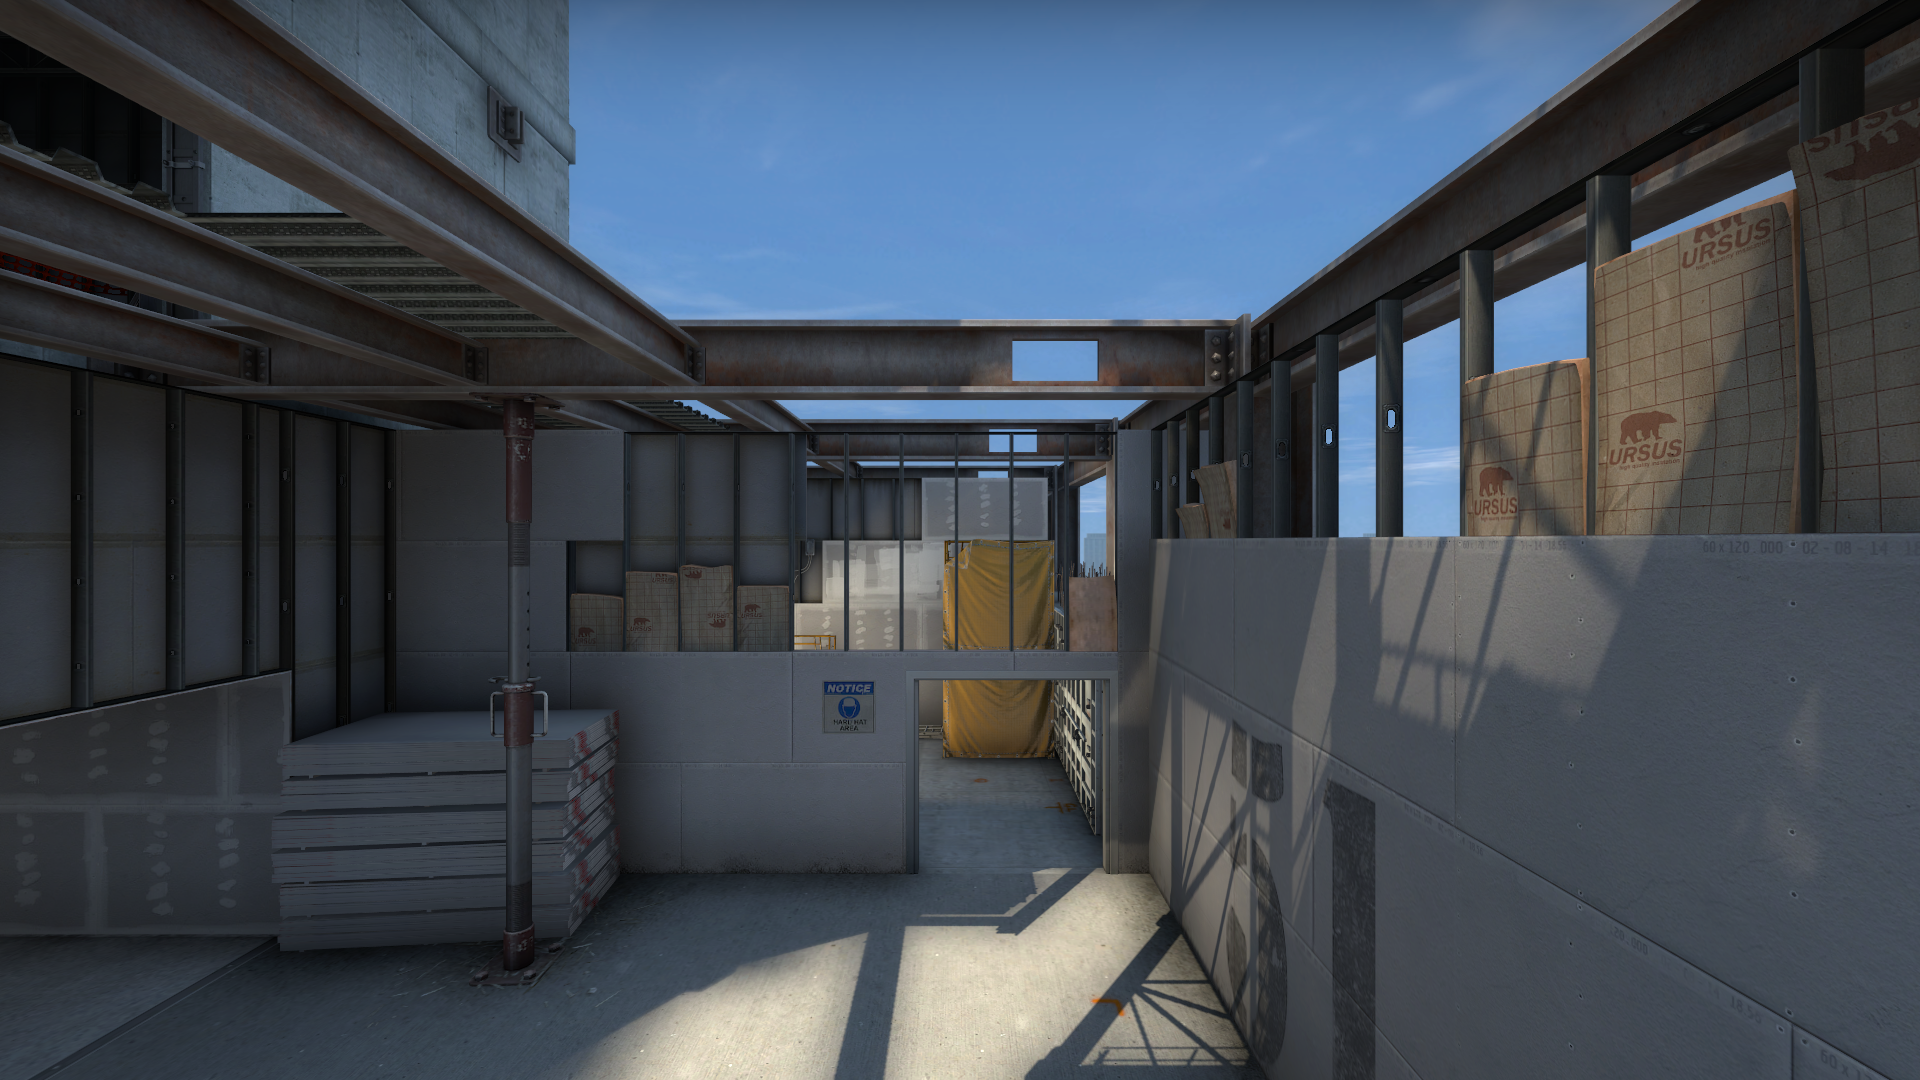
Map: de_vertigo